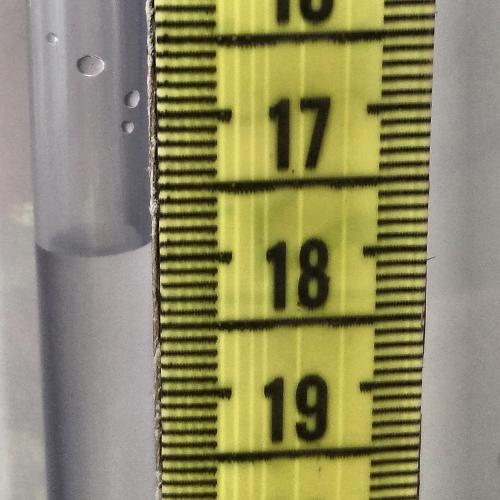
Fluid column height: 17.9 cm